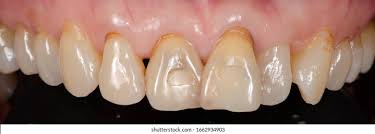
Condition: Tooth Discoloration